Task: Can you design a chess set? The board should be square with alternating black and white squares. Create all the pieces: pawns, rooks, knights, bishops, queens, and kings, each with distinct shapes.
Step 1981:
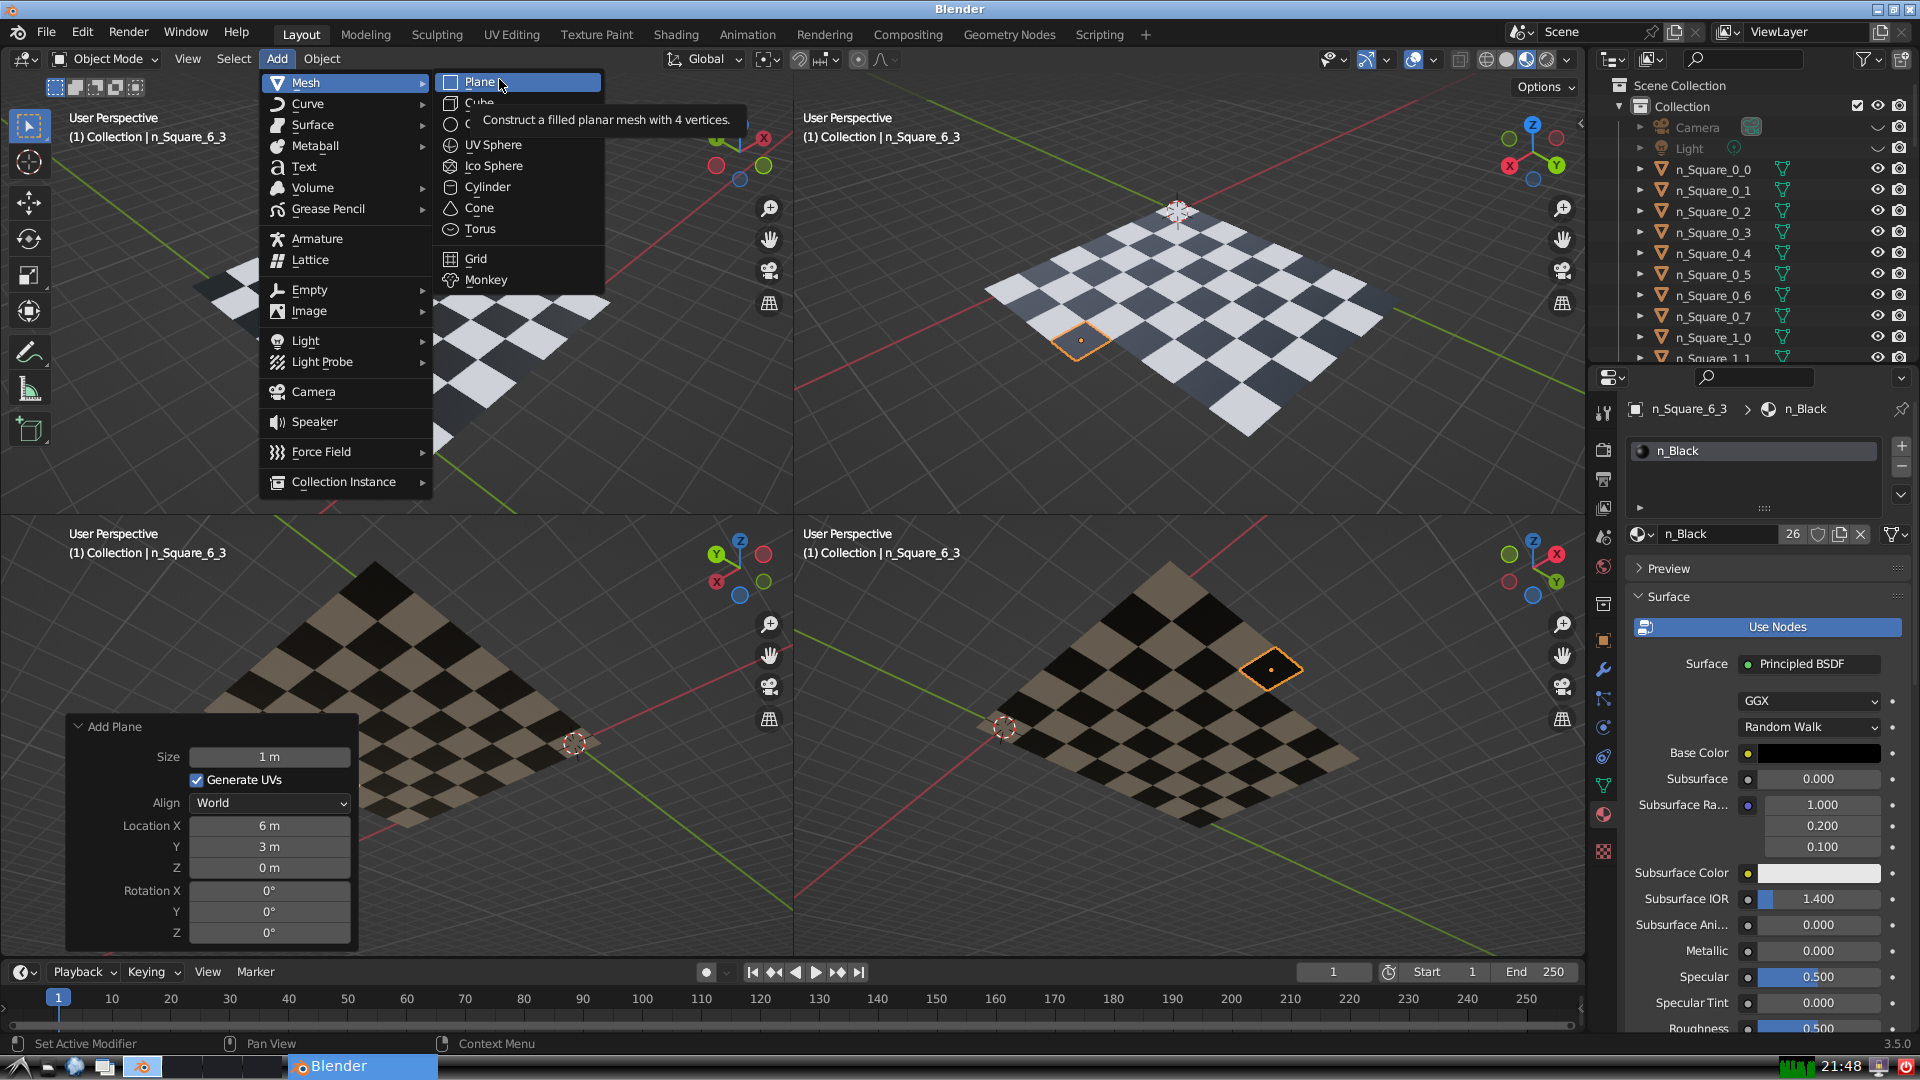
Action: click: no